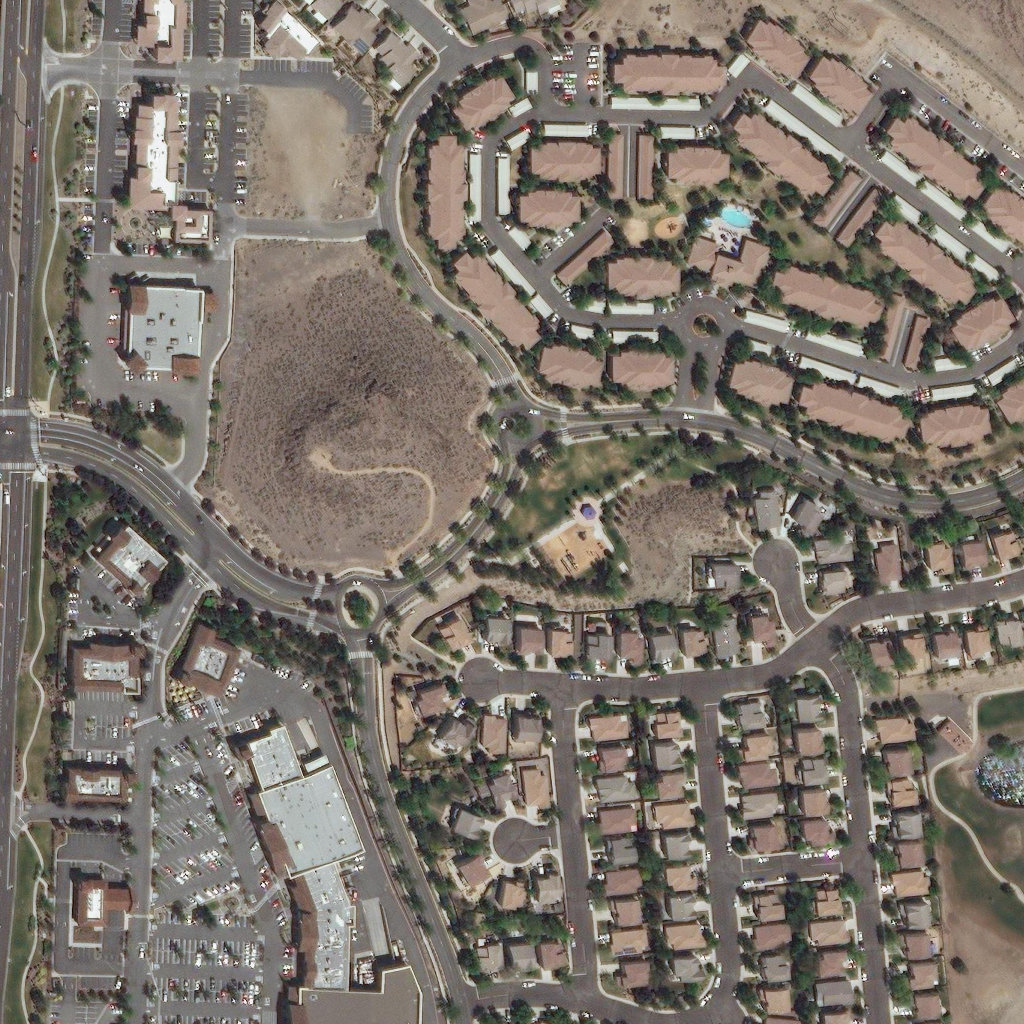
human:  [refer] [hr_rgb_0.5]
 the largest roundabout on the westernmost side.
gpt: <box>[[32, 56, 38, 62, 0]]</box>